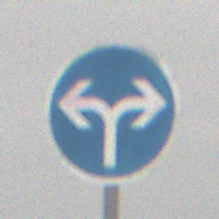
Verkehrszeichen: VorgeschriebeneFahrtrichtungRechtsOderLinks
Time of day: MorningAfternoon
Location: Outdoor (Nature)
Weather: Overcast
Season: Winter
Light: Natural